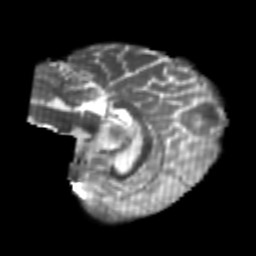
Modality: T2w
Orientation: sagittal
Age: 24
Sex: female
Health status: healthy
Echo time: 0.074 s